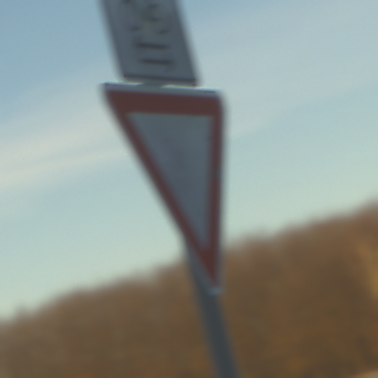
Verkehrszeichen: VorfahrtGewaehren
Zusatzzeichen oben: RichtungsangabeDurchPfeile9
Umgebung: Outdoor, Nature
Tageszeit: SunriseSunset
Wetter: Clear
Licht: Natural
Jahreszeit: Winter
Kontrast: LowContrast